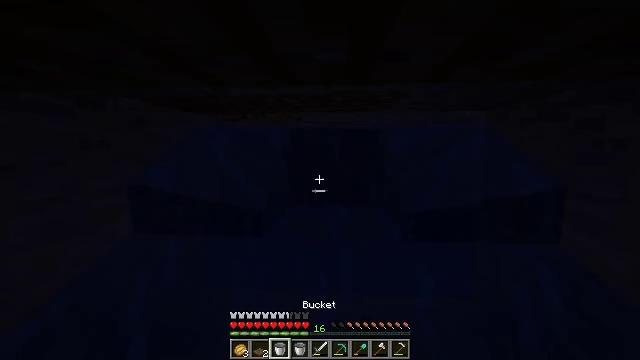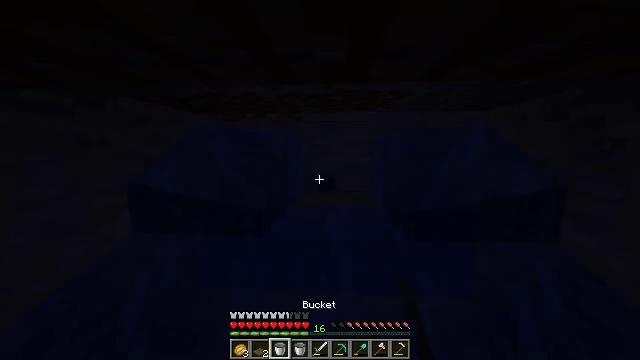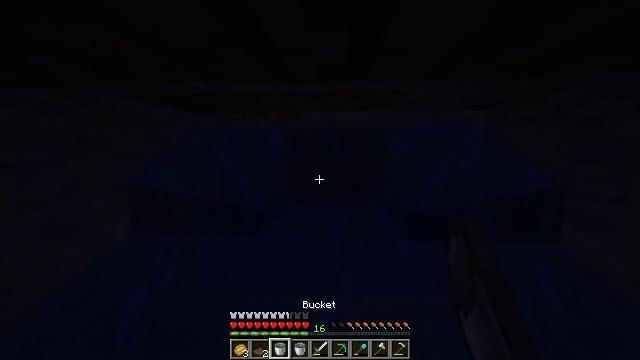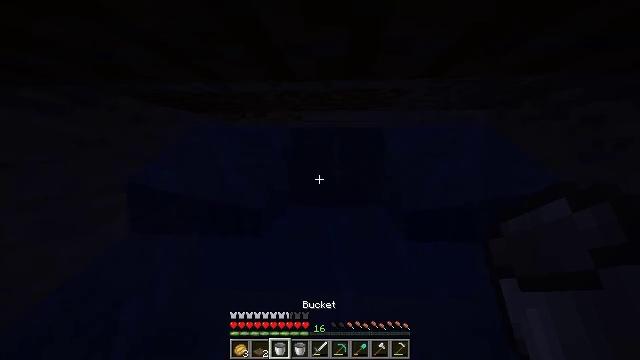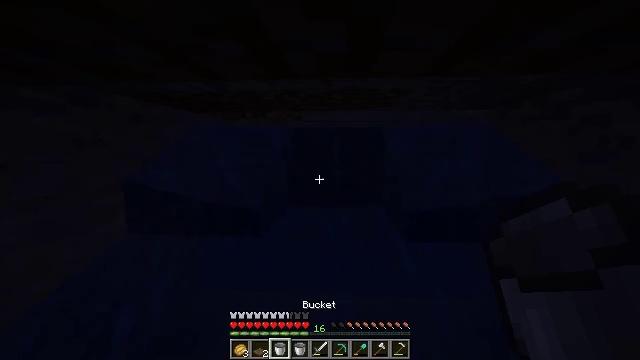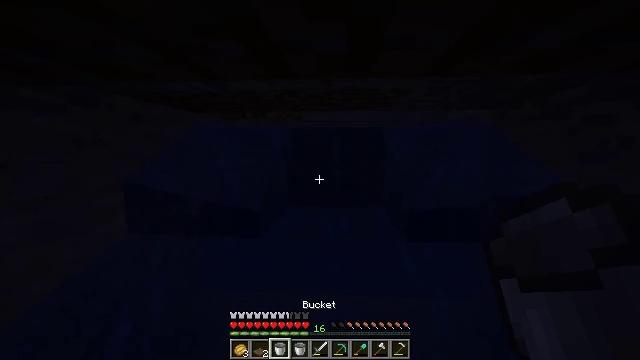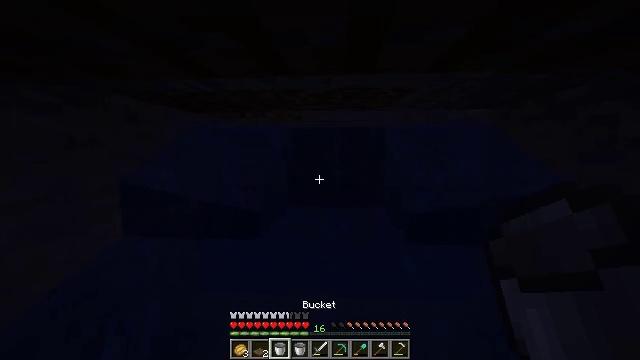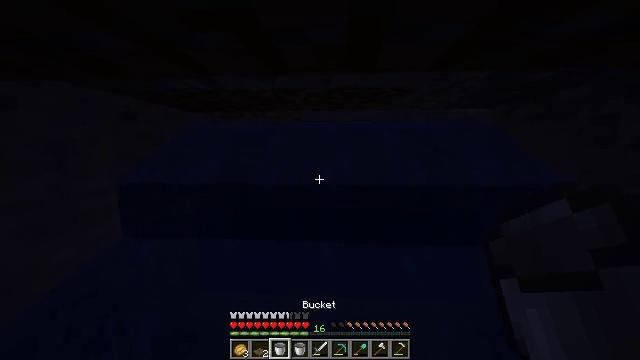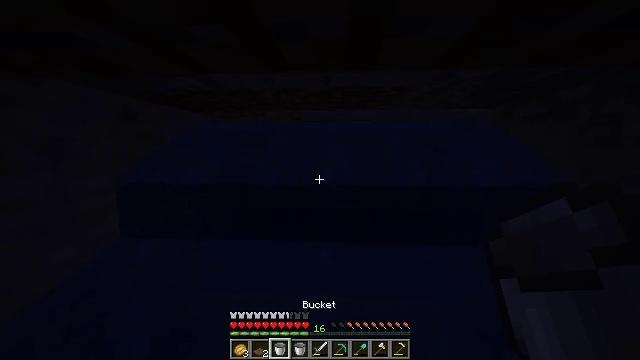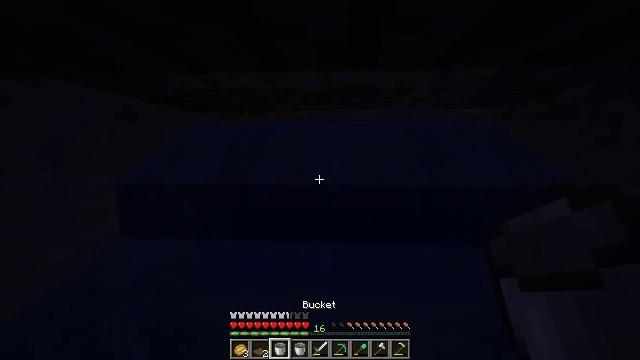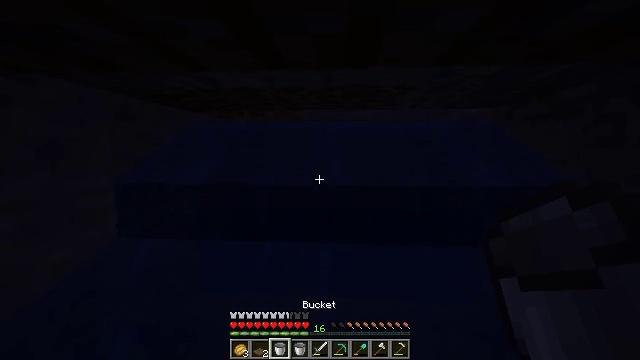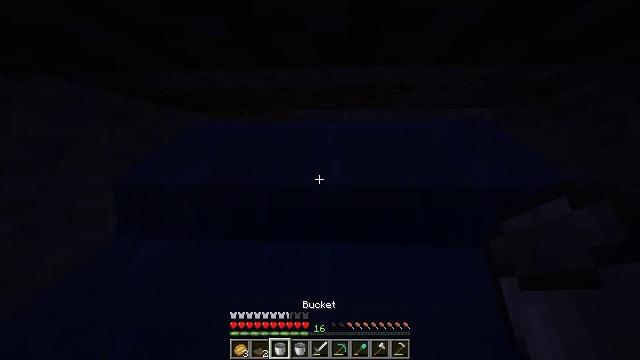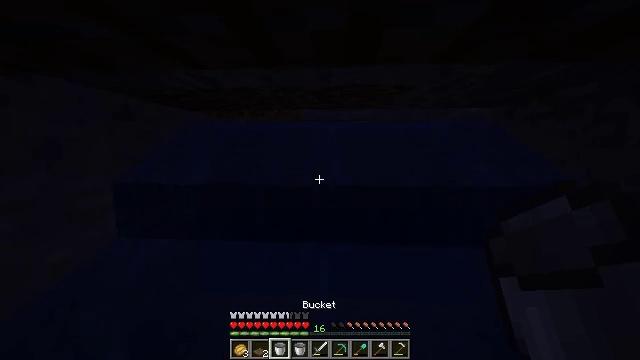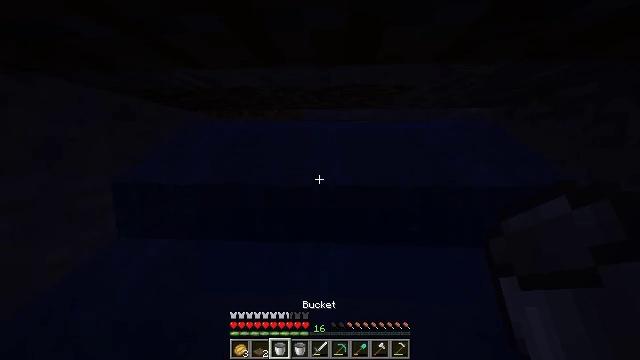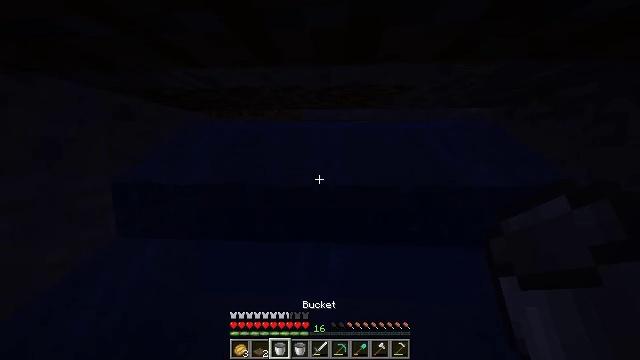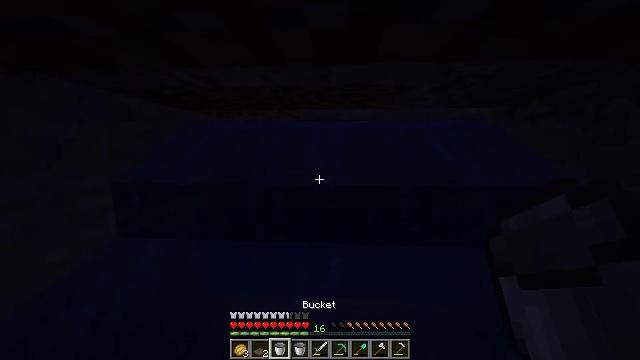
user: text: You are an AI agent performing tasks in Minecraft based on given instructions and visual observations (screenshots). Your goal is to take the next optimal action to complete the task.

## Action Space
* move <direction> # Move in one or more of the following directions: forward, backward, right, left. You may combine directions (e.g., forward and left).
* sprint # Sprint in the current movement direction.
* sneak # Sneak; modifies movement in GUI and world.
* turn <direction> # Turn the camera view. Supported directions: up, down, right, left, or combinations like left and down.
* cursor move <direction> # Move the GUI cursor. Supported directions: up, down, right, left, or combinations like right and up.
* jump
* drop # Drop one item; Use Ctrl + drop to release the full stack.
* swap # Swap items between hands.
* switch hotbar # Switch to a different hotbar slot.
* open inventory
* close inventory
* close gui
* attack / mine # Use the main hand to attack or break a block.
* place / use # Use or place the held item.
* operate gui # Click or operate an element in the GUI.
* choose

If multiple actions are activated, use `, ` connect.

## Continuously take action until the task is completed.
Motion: motion action
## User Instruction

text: Collect the spruce trapdoor from its position.
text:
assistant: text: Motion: no_op
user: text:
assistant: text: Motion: no_op
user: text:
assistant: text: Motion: no_op
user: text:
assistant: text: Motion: no_op
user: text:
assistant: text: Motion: no_op
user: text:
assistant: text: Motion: no_op
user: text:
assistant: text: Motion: no_op
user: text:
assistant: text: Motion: no_op
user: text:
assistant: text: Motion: no_op
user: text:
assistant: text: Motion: no_op
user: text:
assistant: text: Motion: no_op
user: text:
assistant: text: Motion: no_op
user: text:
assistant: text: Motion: no_op
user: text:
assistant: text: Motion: no_op
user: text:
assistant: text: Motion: no_op
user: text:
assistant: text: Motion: no_op
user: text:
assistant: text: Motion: no_op
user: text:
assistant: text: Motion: no_op
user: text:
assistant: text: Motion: no_op
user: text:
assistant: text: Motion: no_op
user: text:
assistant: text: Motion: no_op
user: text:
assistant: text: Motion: no_op
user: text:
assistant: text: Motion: no_op
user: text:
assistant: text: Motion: no_op
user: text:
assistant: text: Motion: no_op
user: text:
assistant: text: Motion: no_op
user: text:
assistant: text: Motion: no_op
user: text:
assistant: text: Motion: no_op
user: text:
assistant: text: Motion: no_op
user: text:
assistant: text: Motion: no_op